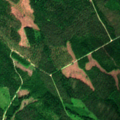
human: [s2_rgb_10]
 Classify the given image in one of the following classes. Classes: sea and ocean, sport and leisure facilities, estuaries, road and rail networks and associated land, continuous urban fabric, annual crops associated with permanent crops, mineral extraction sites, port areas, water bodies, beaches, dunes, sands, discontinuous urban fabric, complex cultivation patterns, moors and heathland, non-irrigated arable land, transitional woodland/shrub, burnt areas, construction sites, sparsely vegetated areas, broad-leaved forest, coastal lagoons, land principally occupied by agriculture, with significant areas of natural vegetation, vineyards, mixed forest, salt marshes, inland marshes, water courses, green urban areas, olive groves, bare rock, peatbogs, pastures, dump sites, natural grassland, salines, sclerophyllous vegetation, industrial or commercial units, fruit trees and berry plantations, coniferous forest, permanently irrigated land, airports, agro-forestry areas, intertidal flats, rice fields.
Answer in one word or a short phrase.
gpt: coniferous forest, mixed forest, transitional woodland/shrub